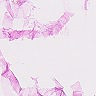
Metastatic tissue present: no